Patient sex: M
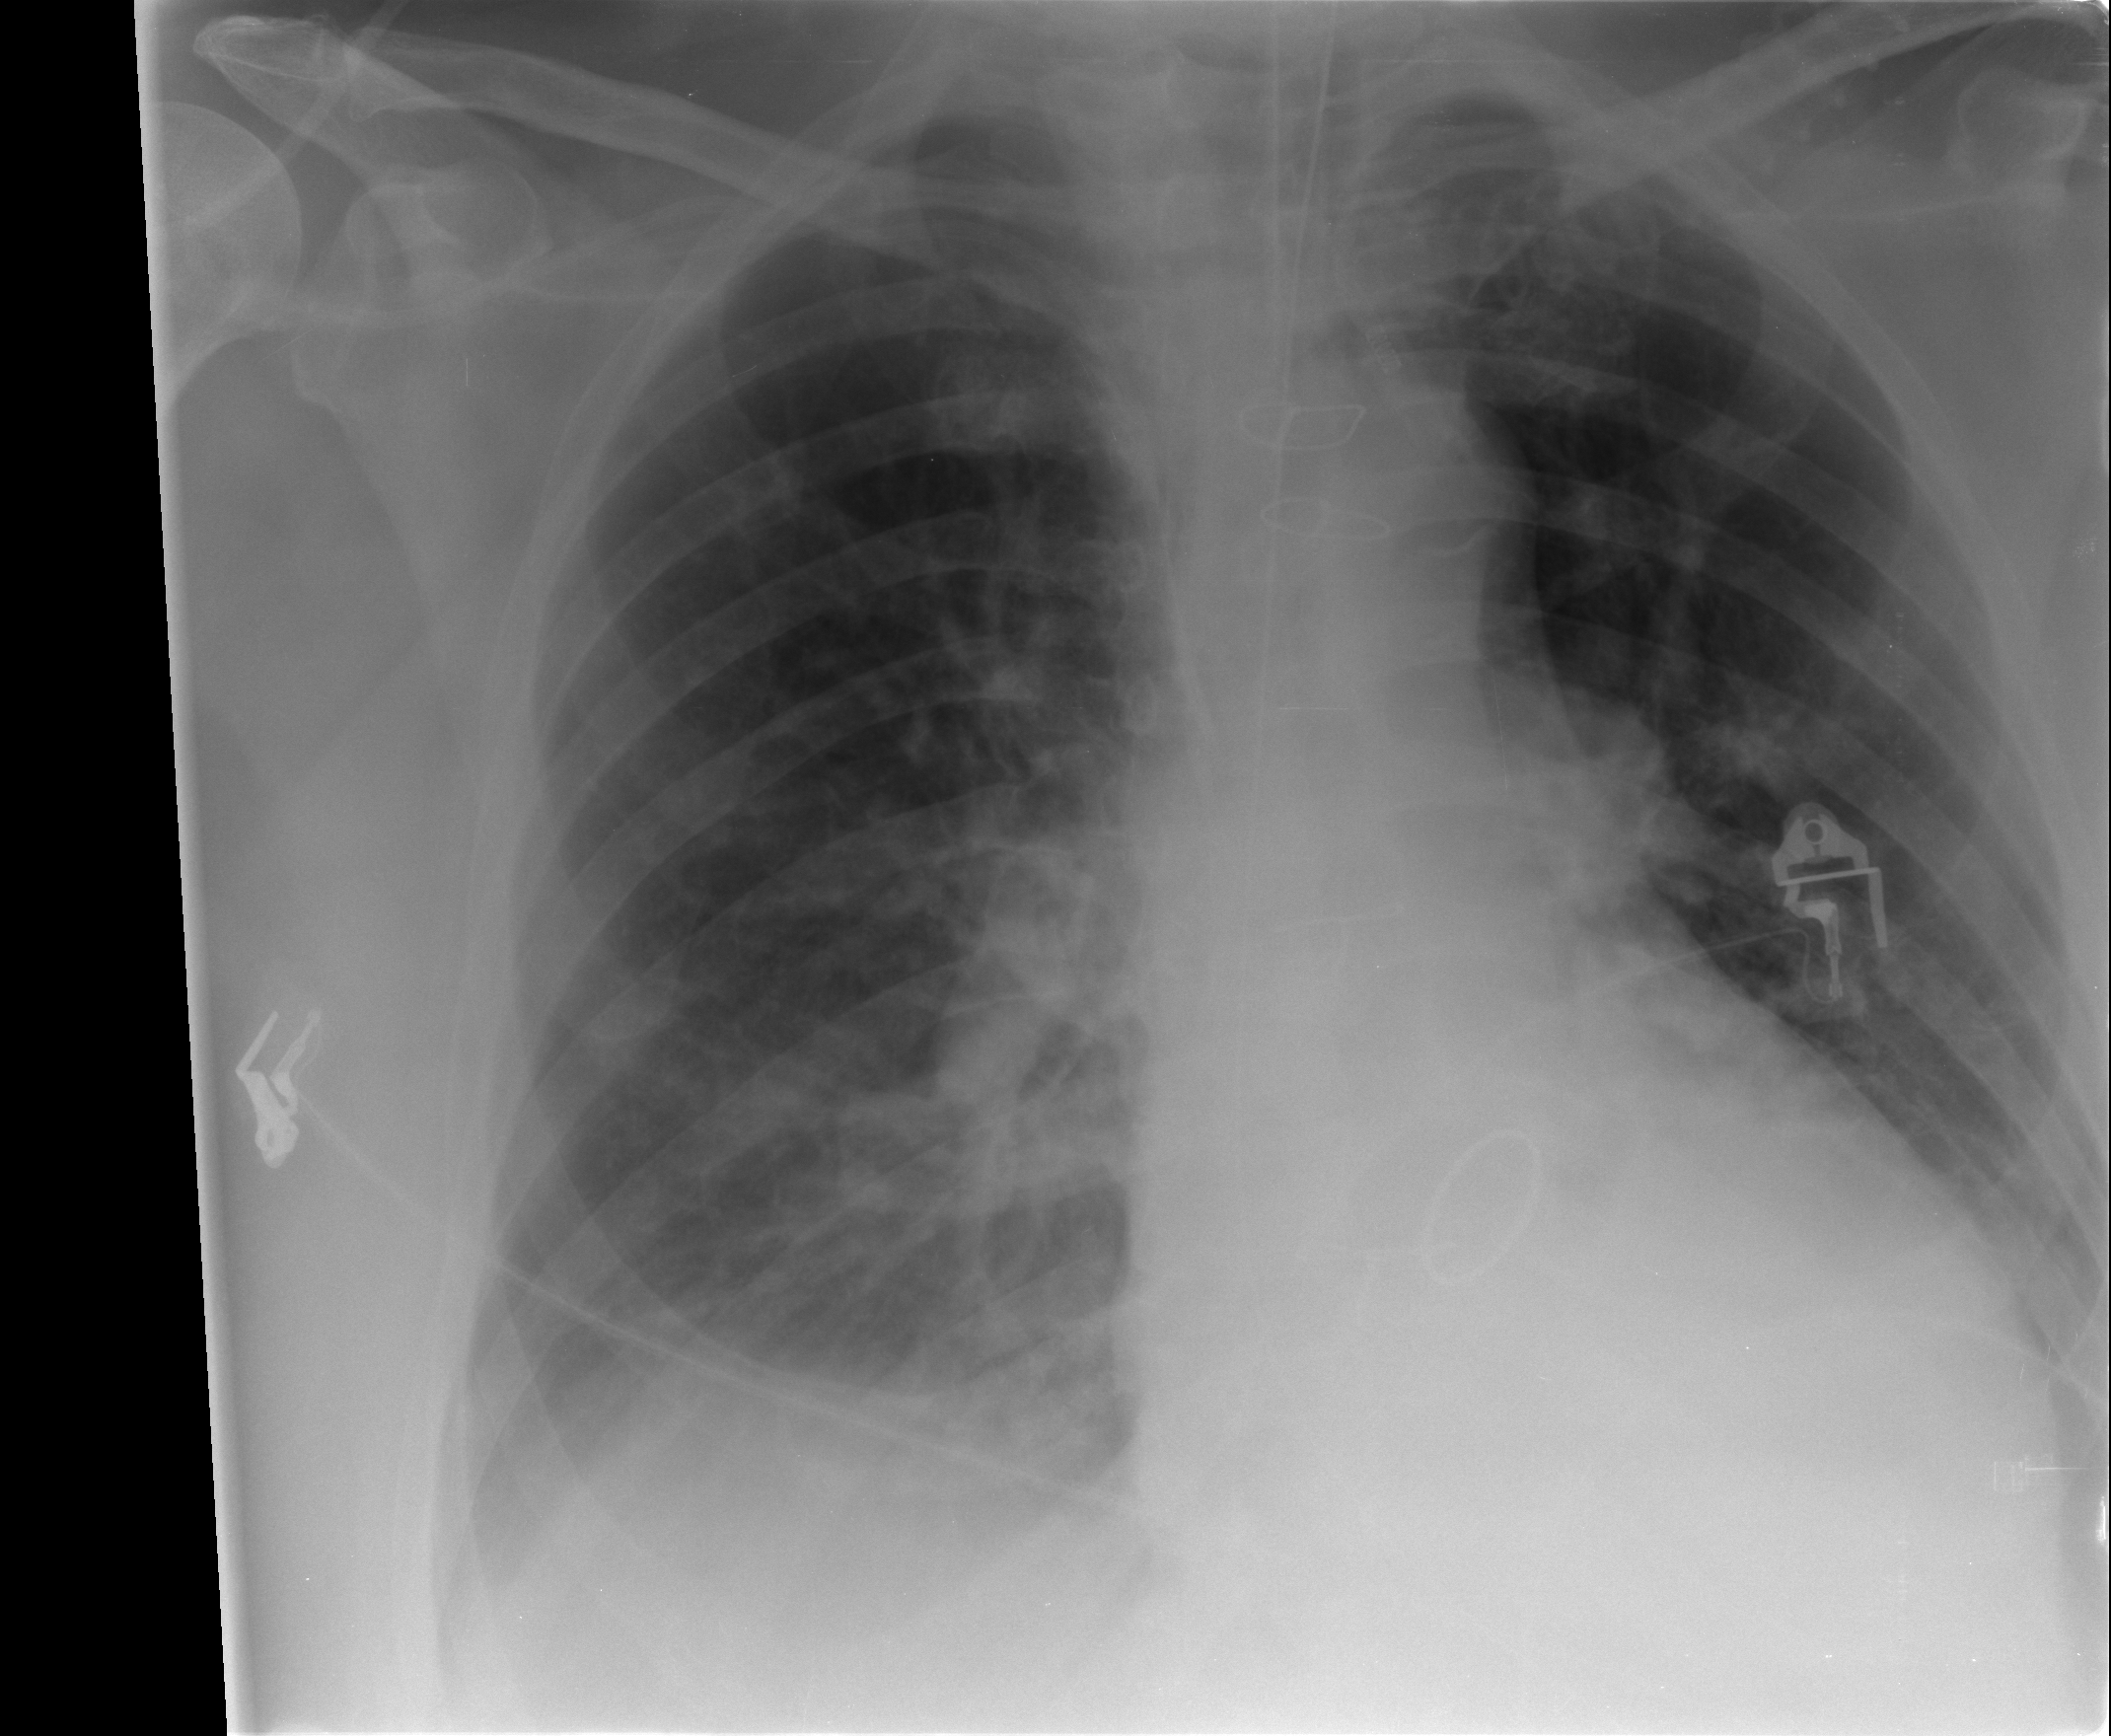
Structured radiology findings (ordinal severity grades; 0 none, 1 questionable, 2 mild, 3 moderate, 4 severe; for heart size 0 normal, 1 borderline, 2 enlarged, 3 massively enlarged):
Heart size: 0
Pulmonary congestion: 1
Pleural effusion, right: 2
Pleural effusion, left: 2
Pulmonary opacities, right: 0
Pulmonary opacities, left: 0
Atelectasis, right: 2
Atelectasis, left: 2